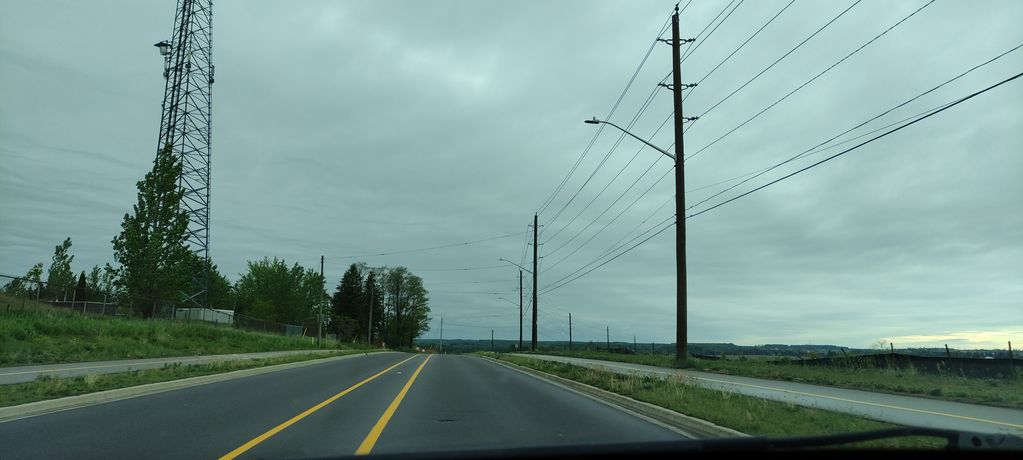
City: kitchener-waterloo